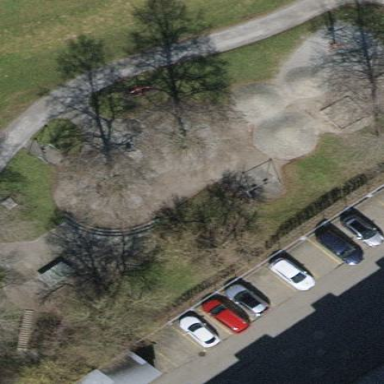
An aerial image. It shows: Playground area for leisure land.